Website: slack
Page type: stored-credit-cards
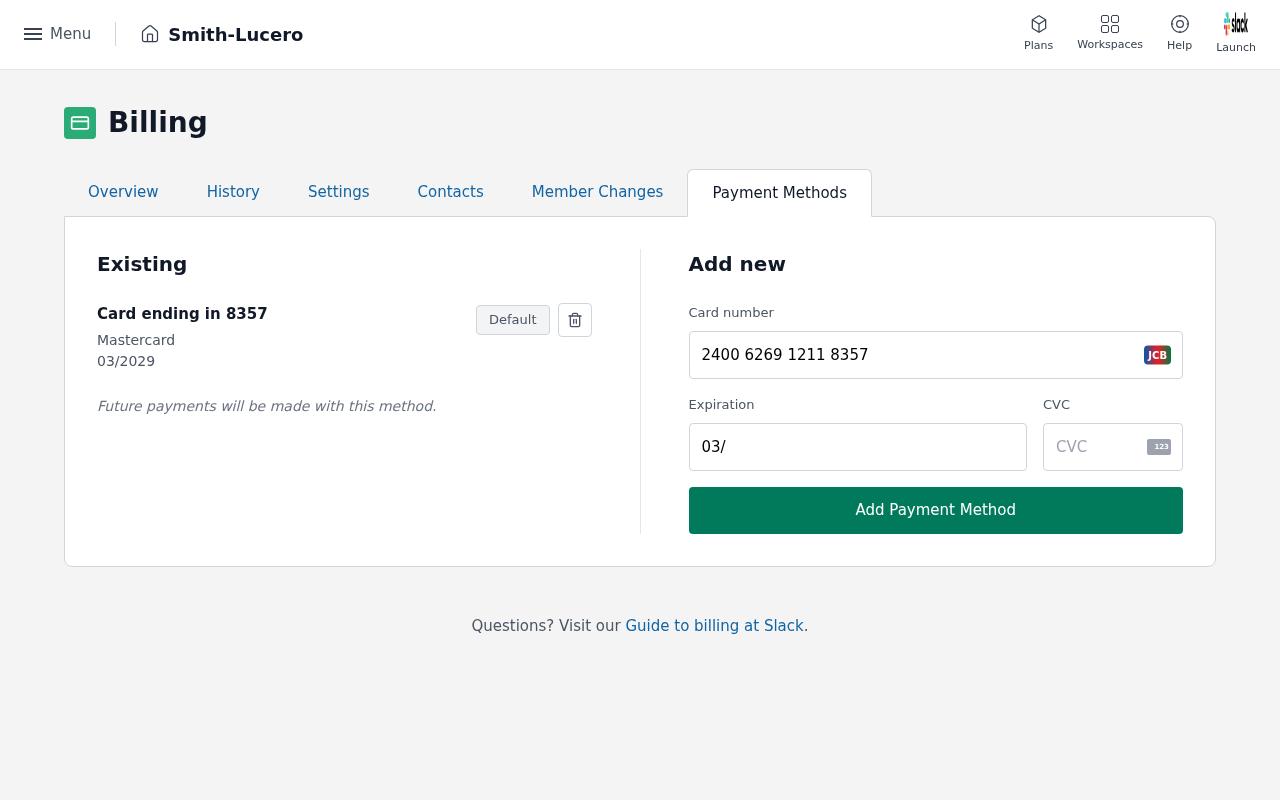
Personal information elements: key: PII_CARD_CVV
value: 216
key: PII_CARD_EXPIRY
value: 03/2029
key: PII_CARD_EXPIRY
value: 03/29
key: PII_CARD_LAST4
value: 8357
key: PII_CARD_NUMBER
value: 2400 6269 1211 8357
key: PII_CARD_TYPE
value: Mastercard
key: PII_COMPANY
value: Smith-Lucero